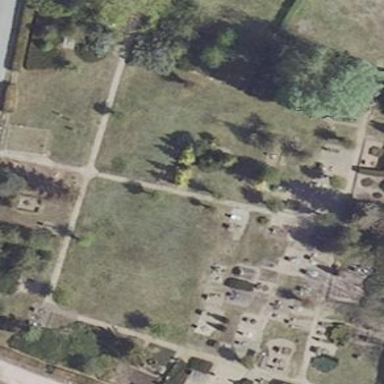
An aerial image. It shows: Cemetery.